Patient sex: F
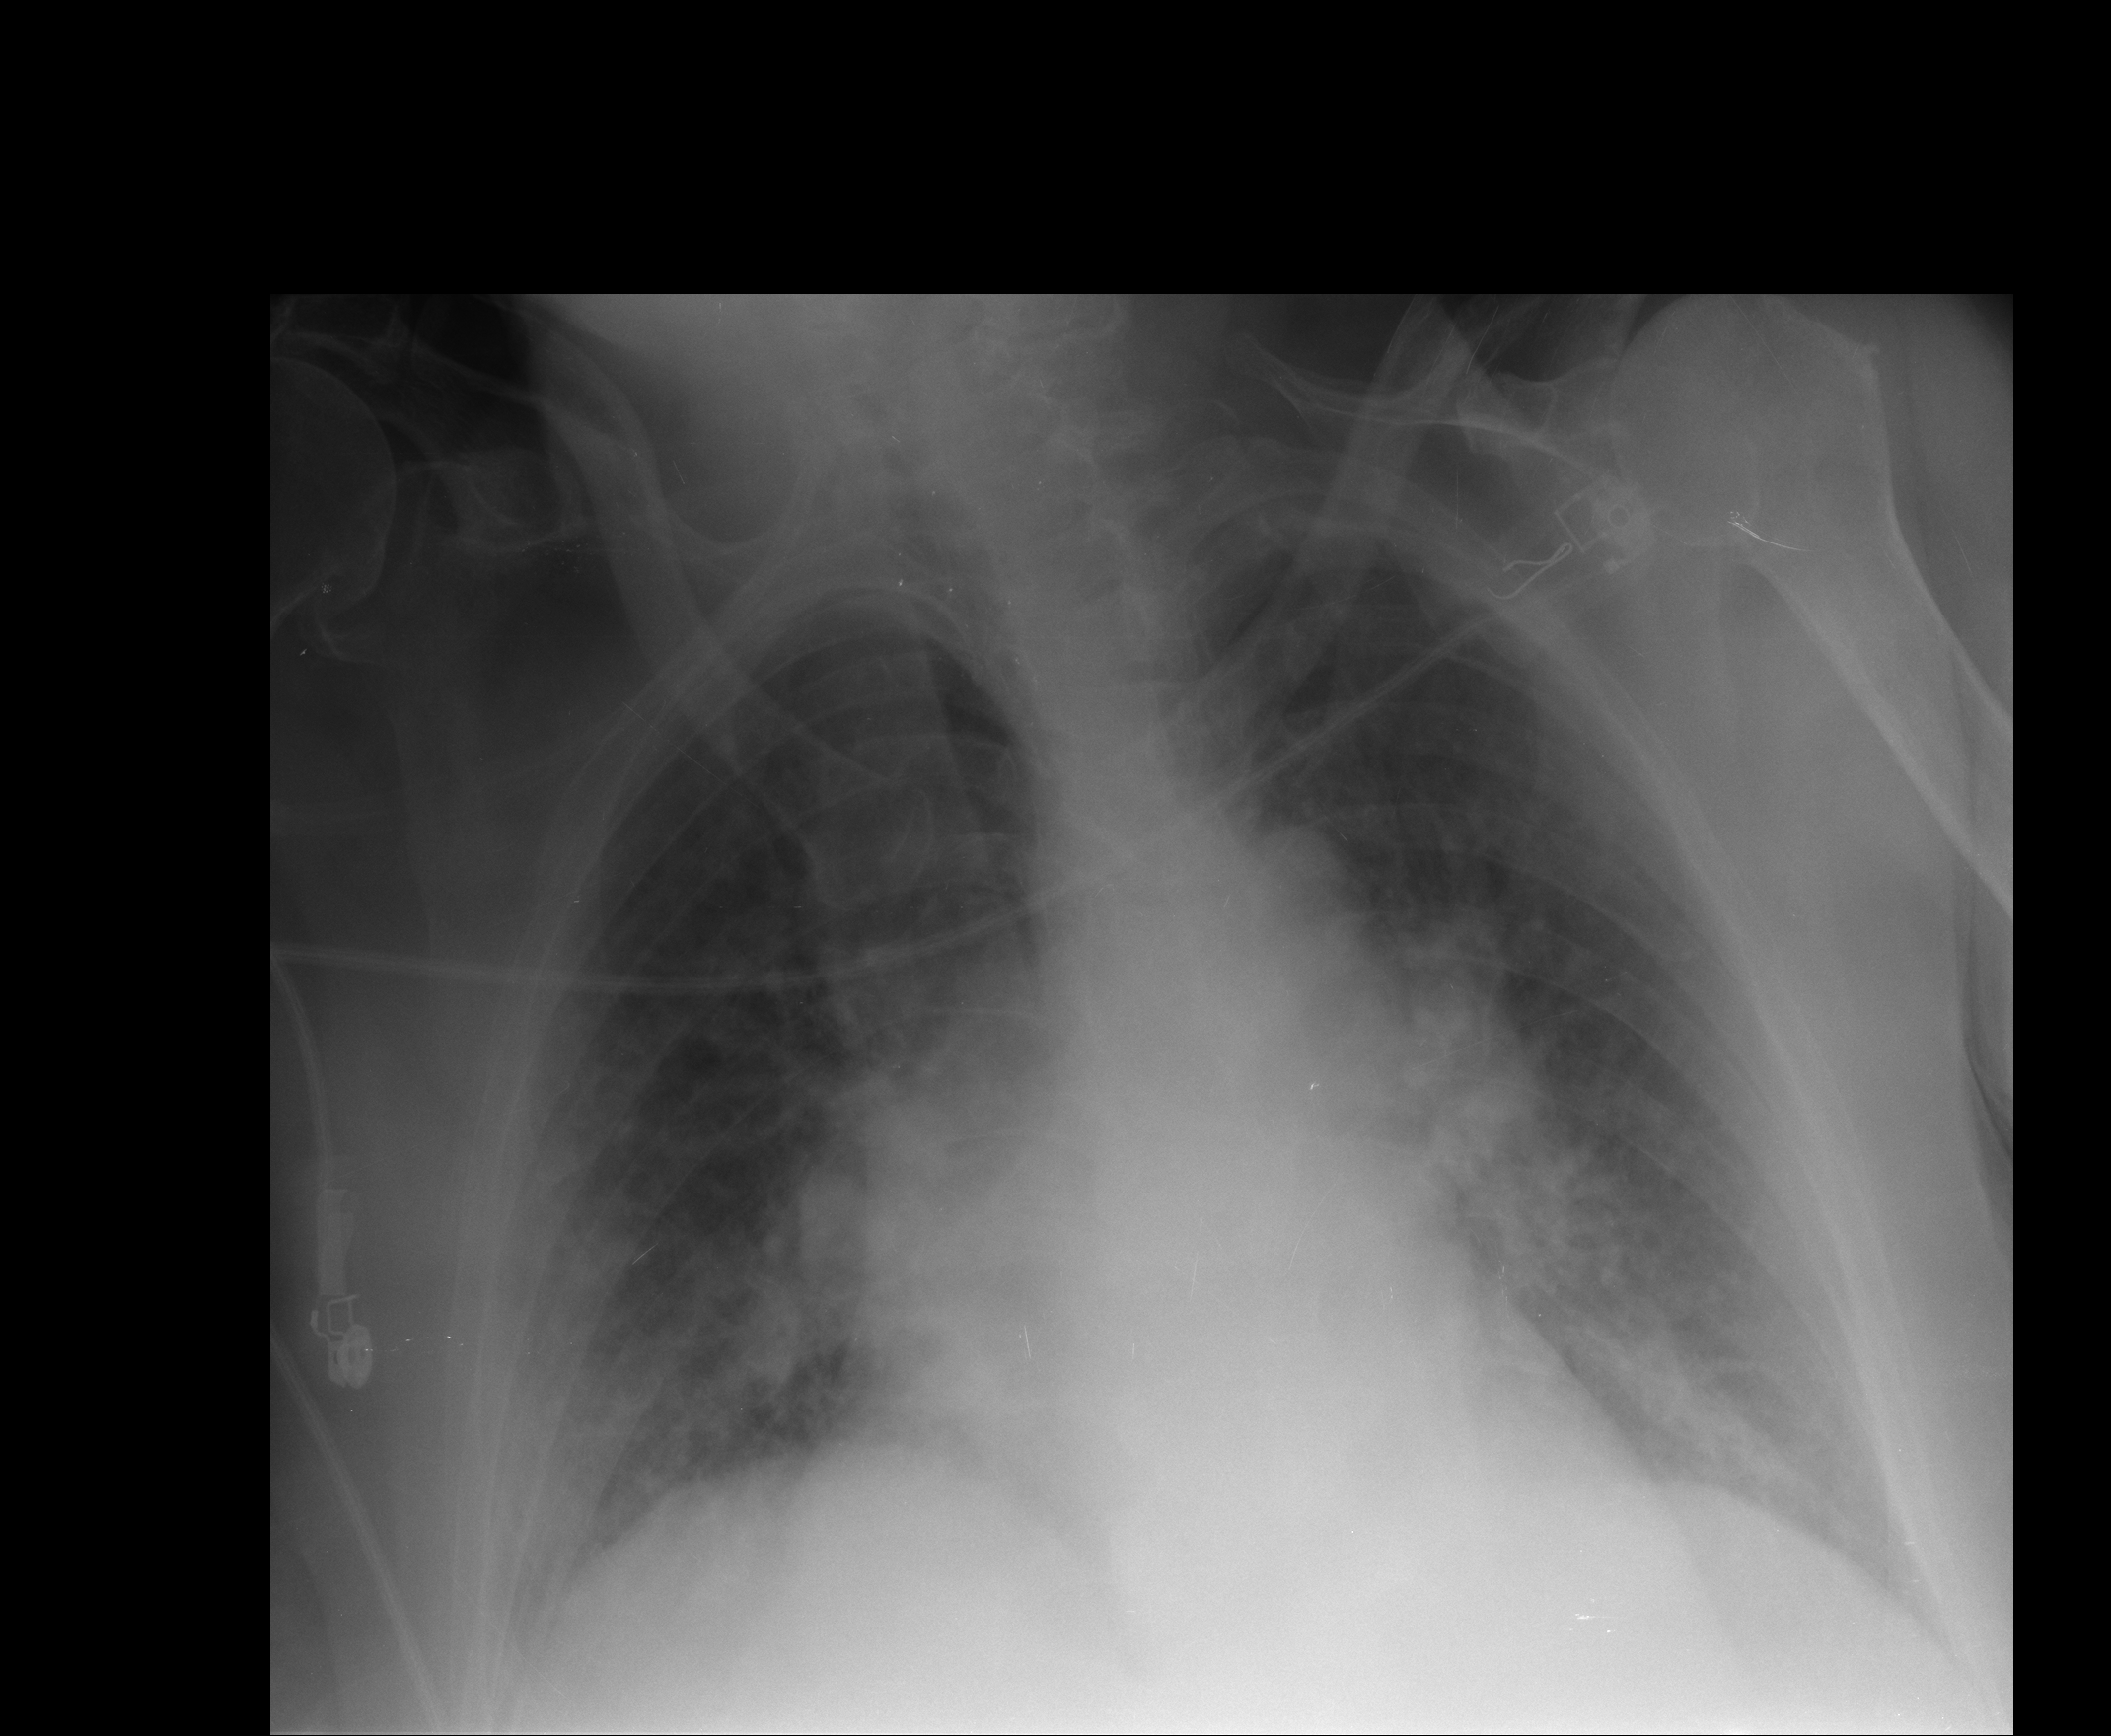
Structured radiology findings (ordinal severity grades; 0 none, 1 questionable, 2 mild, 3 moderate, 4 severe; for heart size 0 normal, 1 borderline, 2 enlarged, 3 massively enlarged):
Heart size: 2
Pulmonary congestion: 2
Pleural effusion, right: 0
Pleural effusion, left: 0
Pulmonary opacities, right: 2
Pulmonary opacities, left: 1
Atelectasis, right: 2
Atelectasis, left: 2